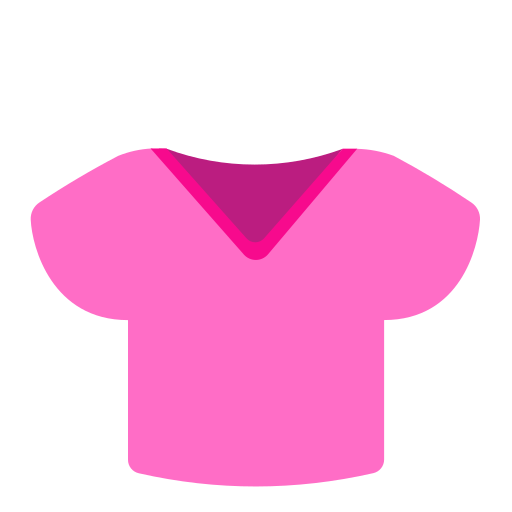
womans clothes flat